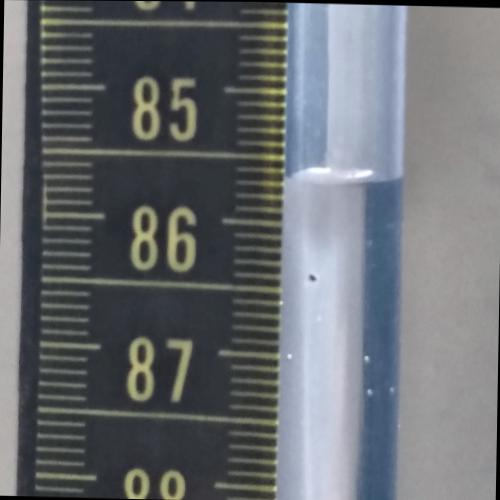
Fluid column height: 85.7 cm